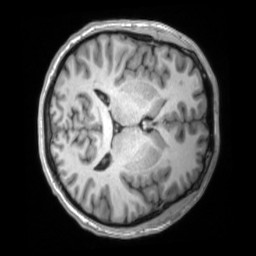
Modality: T1w
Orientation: axial
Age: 26
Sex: male
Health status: ill
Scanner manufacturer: siemens
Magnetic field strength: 3 T
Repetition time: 2.2 s
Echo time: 0.00157 s